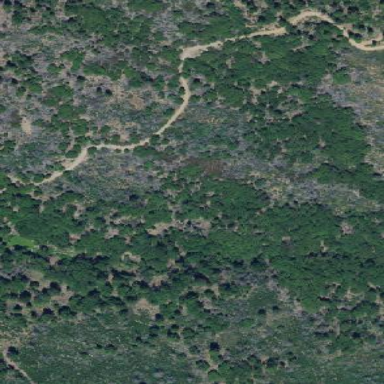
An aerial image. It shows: Forest area.